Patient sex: M
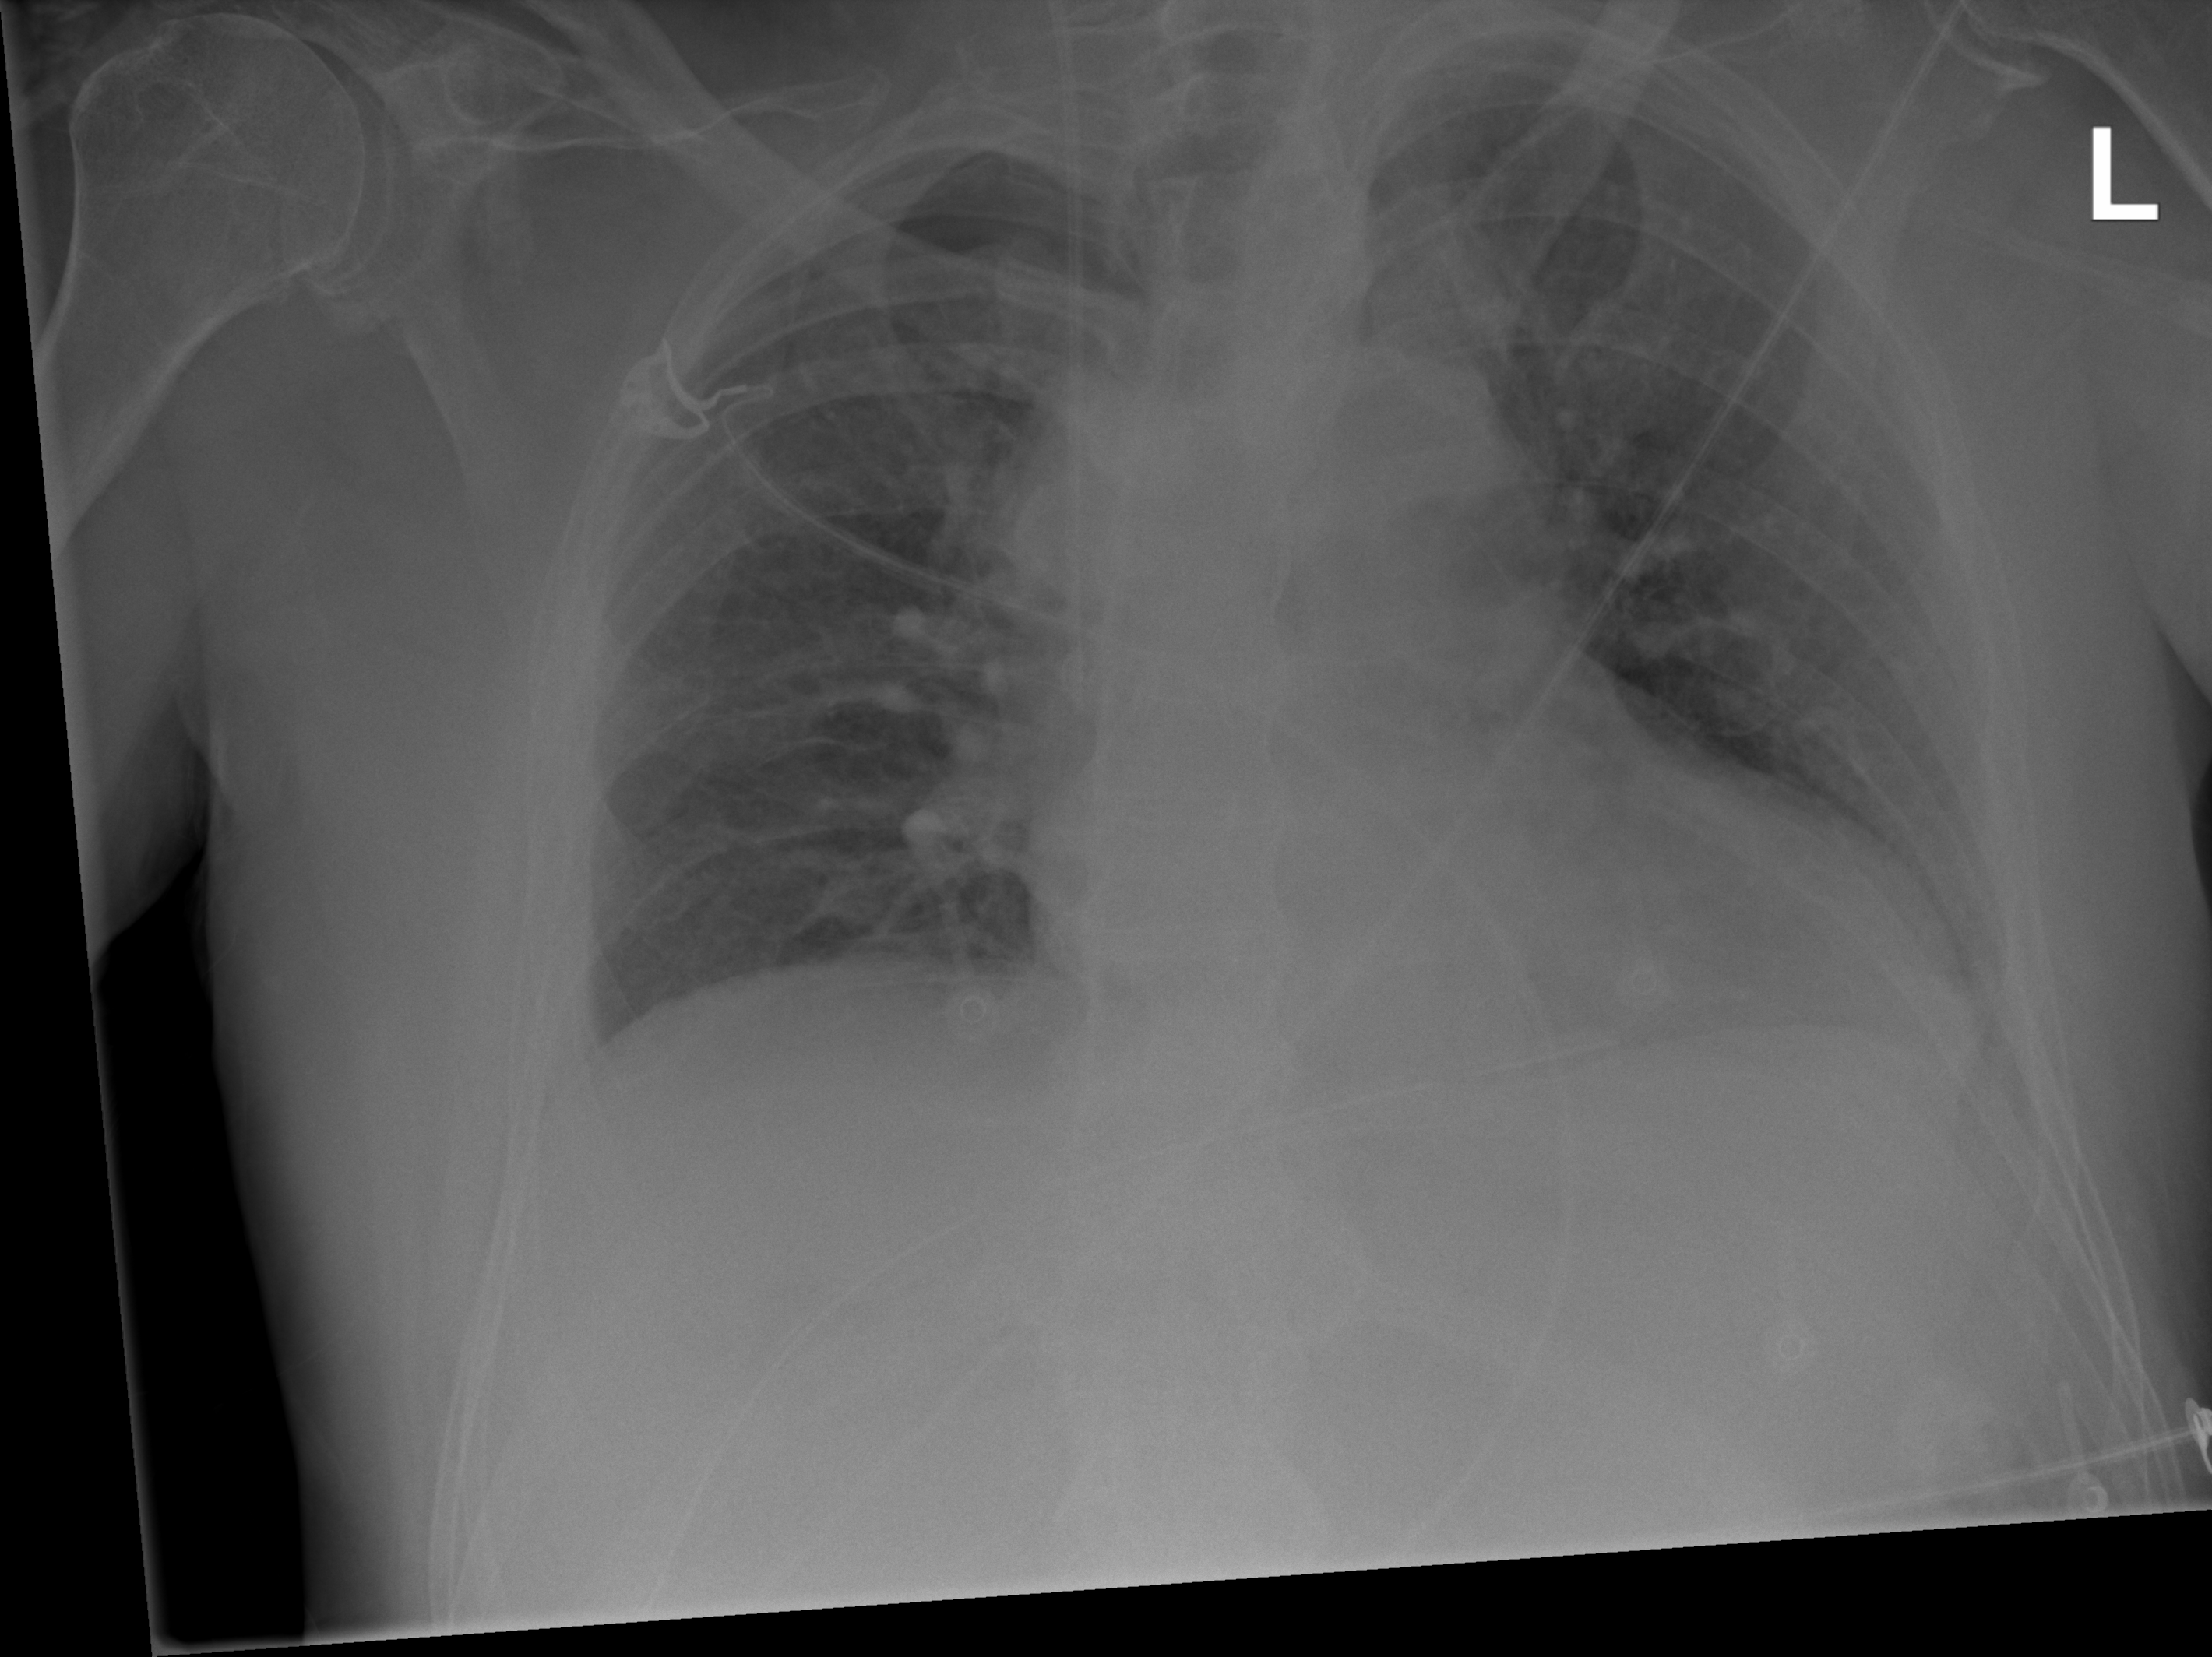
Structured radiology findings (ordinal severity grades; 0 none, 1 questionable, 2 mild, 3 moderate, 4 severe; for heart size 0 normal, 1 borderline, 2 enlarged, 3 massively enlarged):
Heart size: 2
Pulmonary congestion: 2
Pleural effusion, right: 0
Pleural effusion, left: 2
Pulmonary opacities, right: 0
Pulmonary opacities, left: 0
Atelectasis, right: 2
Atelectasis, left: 2